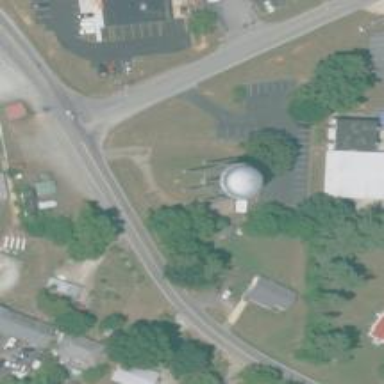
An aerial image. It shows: Water tower that is man-made.